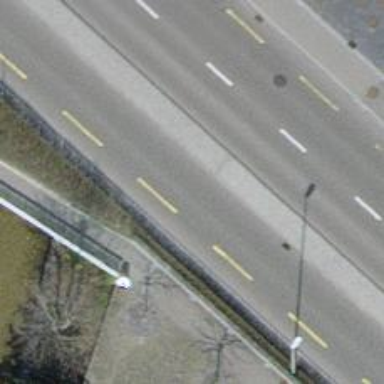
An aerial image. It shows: Primary highway bridge with designated cycle lane and no sidewalk.